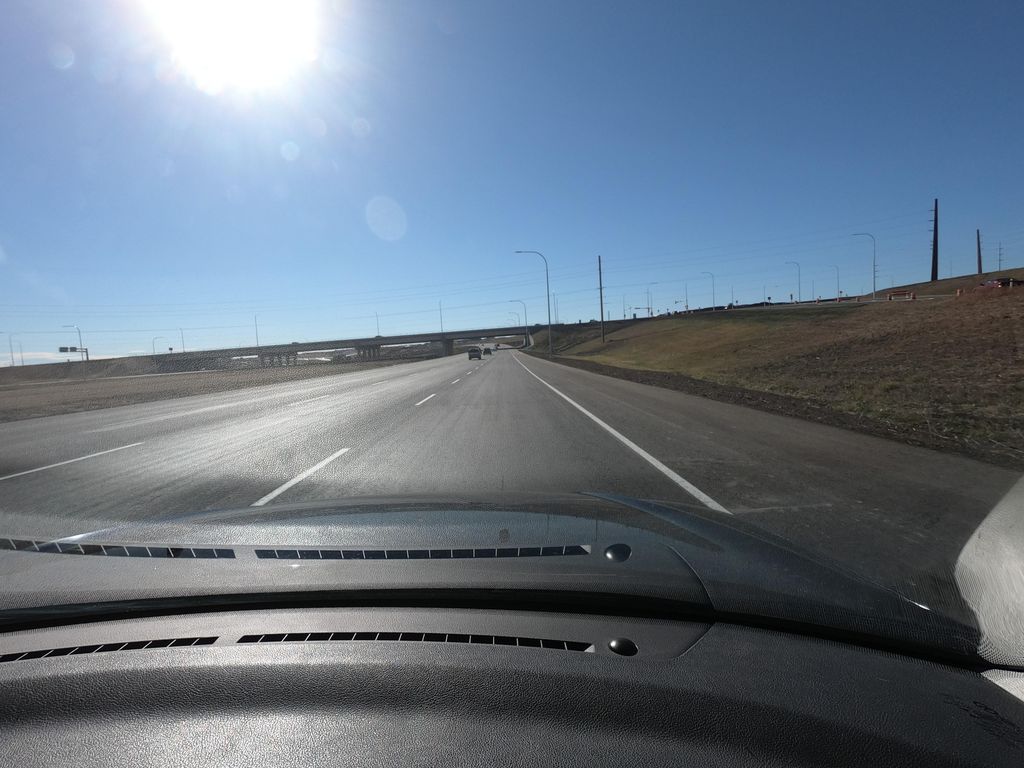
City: calgary